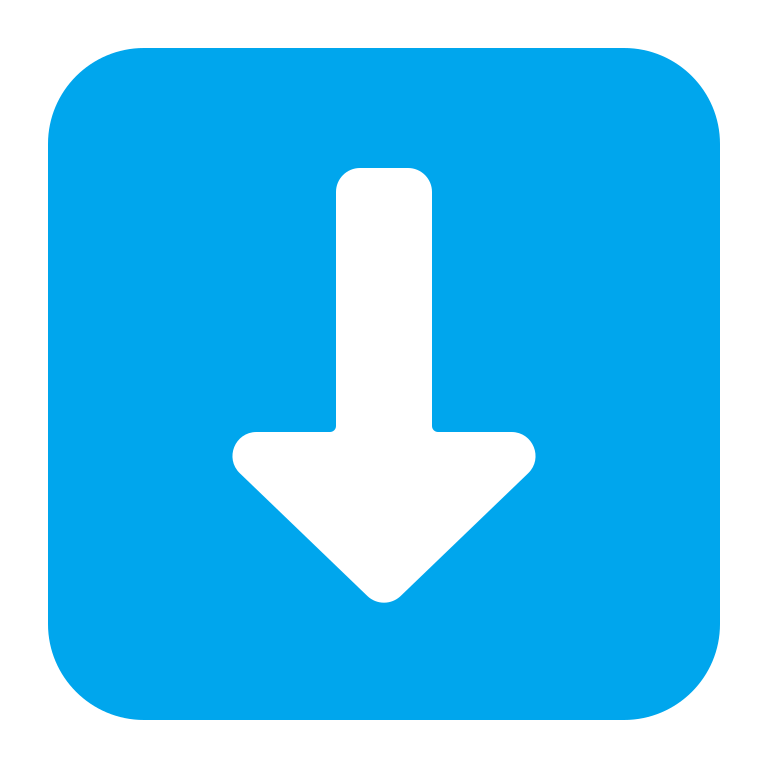
down arrow flat